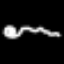
Label: squiggle